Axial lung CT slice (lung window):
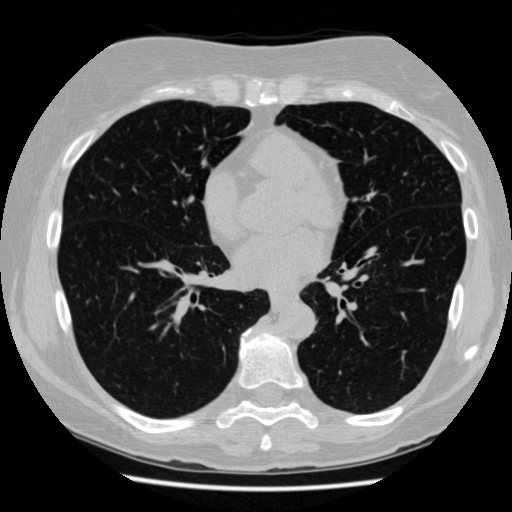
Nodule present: no